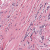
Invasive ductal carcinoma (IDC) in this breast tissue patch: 1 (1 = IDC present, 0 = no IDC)